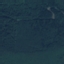
Land use / land cover class: Forest